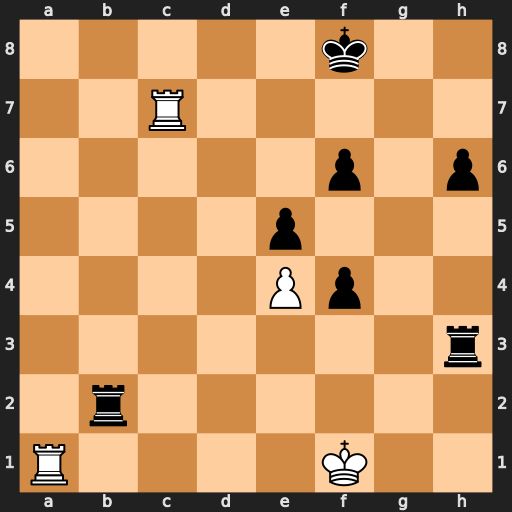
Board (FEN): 5k2/2R5/5p1p/4p3/4Pp2/7r/1r6/R4K2
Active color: w
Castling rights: -
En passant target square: -
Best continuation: Ra8+ Rb8 Rxb8#